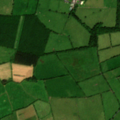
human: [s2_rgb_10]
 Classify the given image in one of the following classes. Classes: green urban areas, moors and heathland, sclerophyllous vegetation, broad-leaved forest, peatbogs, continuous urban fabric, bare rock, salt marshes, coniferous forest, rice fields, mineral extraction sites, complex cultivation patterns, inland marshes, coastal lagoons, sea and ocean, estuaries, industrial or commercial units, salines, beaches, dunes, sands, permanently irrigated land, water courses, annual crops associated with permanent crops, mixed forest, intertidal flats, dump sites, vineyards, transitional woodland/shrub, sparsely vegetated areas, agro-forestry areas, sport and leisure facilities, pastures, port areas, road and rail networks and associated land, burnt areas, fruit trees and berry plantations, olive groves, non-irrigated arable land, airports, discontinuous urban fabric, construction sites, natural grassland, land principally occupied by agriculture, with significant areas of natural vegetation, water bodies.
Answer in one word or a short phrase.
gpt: pastures